Question: The rendered figure seem not to add up. How do I write this better?
The aim here is to add a service charge of $100 to the current state value of amount every time it is called to get the total amount payable and display the figure in the pay button underneath.
I am writing this using react.
'''
import React from 'react';
import './Data.css';
import TopMenu from '../../TopMenu/TopMenu';
class Data extends React.Component {
state = {
amount: Number,
disco: '',
charge: 100,
}
componentDidMount() {
const amount = localStorage.getItem('amount') || '';
this.setState({amount});
const disco = localStorage.getItem('disco') || '';
this.setState({disco});
}
render() {
let charge = 100.00;
const myValue = this.state.amount + charge;
return (
<div className="container">
<div className="underlay">
<TopMenu />
</div>
<div className="main">
<div className="data_canvas">
<div className="header">
<h2>Preview</h2> <br />
<h5>Subscription details</h5>
<hr />
</div>
<div className="data_content">
<h4>Distribution Company</h4>
<br />
<h3>{this.state.disco}</h3>
</div>
<div className="data_content">
<h4>Meter Number</h4>
<br />
<h3><PHONE></h3>
</div>
<div className="data_content">
<h4>Account Number</h4>
<br />
<h3>093457892</h3>
</div>
<div className="data_content">
<h4>Type</h4>
<br />
<h3>Prepaid</h3>
</div>
<div className="data_content">
<h4>Account Name</h4>
<br />
<h3>Adeola Oni</h3>
</div>
<div className="data_content">
<h4>Registered Number</h4>
<br />
<h3><PHONE></h3>
</div>
<div className="data_content">
<h4>Meter Address</h4>
<br />
<h3>19, Oremeta Street<br />Oregun, Lagos.</h3>
</div>
<div className="data_content">
<h4>Amount[N]</h4>
<br />
<h3>{this.state.amount}</h3>
</div>
<div className="data_content">
<div className="tooltip">
<h6>+ Convenience charge: N100<br />What is convenience charge? Click here <span
className="tooltiptext">A CBN charge plus transaction cost for fund transfer within banks and this platform. Thank you for your understanding.</span>
</h6>
</div>
</div>
<div className="data_button">
<button>Back</button>
<button>Pay total + {myValue} </button>
</div>
</div>
</div>
</div>
)
}
}
export default Data;
'''

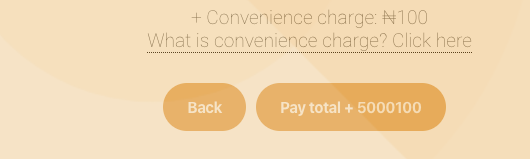
Answer: This works
'''
let charge = 100.00;
const myValue = parseFloat(this.state.amount )+ charge;
'''